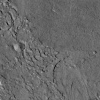
Atmospheric dust classification: not_dusty